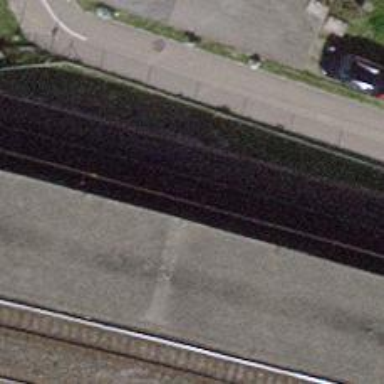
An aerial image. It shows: Stop position for public transport at railway stop.